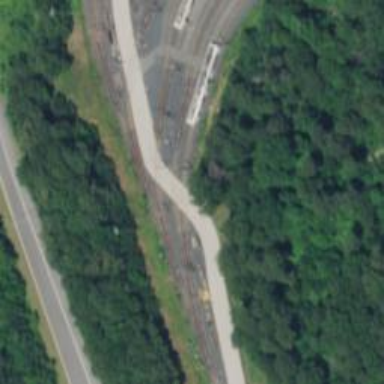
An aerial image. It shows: Light rail yard with electrified contact lines.